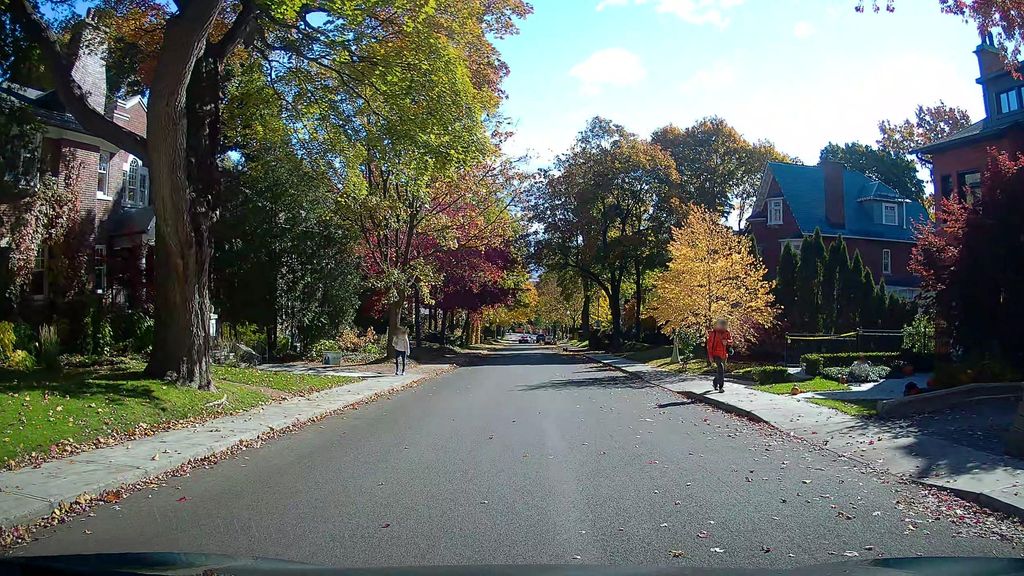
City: montreal